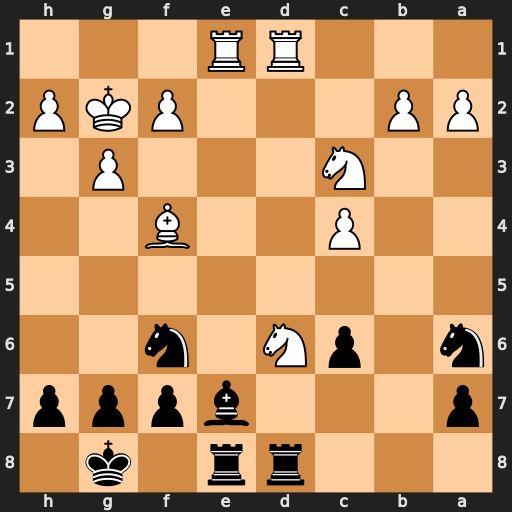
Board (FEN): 3rr1k1/p3bppp/n1pN1n2/8/2P2B2/2N3P1/PP3PKP/3RR3
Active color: b
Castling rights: -
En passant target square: -
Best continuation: Bxd6 Rxe8+ Nxe8